Question: Actually now i'm going on with my crop section for that I need to crop my image on all four sides height and width but I can't select my height I had went with this tutorial.
<URL>

What I need was exactly like the above image to adjust on all sides.
Can any one help me to fix this problem.
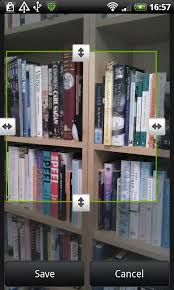
Answer: You can try using this <URL>
Its a great image cropping library. I have used it mostly in my apps.
Here is a screenshot of the library in action:

I hope you can find it useful. Cheers! :)